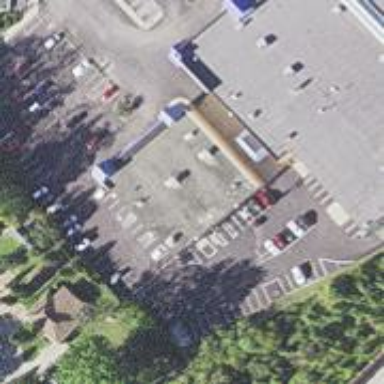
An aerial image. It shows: Fitness centre on leisure land.